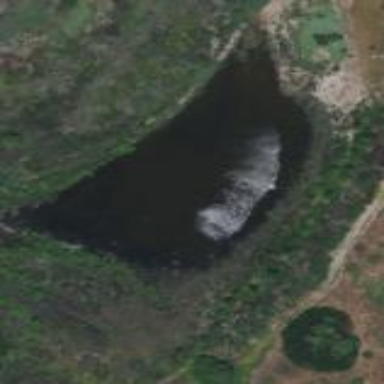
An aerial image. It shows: Pond with natural water.